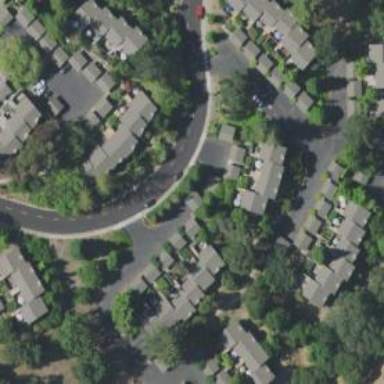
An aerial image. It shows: Living street.